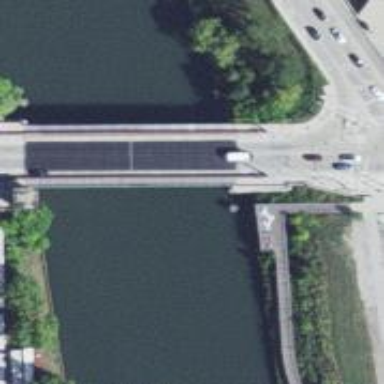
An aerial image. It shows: Bascule bridge for pedestrians.